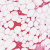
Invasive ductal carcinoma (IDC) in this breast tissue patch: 0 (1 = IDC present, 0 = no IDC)